Question: I'm developing an application for delievery service and as one of features it has is scanning barcode on shipment's waybill. I'm using 'ZXing' library for this function - I have imported ZXing as library project in my app. All works great but I've faced with strange behavior on Android 2.3.x - both devices and emulators:
1) I have an 'MainActivity' (setted using 'android:background' property of my root 'RelativeLayout') - after button click I'll launch an Intent to scan barcode. And I get next picture instead of 'ViewfinderView'

As you can see - empty screen with my background from first activity and 'TextView' from 'CaptureActivity' of 'ZXing'
2) After this I change background of MainActivity to - and all works as expected.
3) Devices and Emu with Android 4.x also works good.
Can anyone explain what exactly I'm doing wrong?
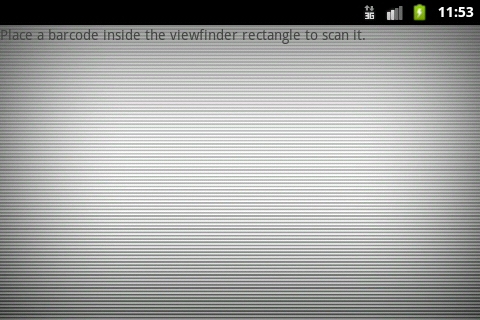
Answer: Problem was solved by changing background file format from 'jpg' to 'png'. If somebody interesting to test it I'll share code.